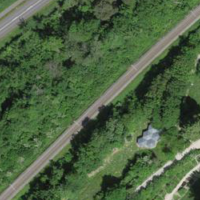
EUNIS habitat code: 44
Species observed at this site:
Fruticicola fruticum
Tanacetum vulgare
Dipsacus fullonum
Aruncus dioicus
Oenothera glazioviana
Volucella pellucens
Prunus padus
Campanula trachelium
Ononis spinosa